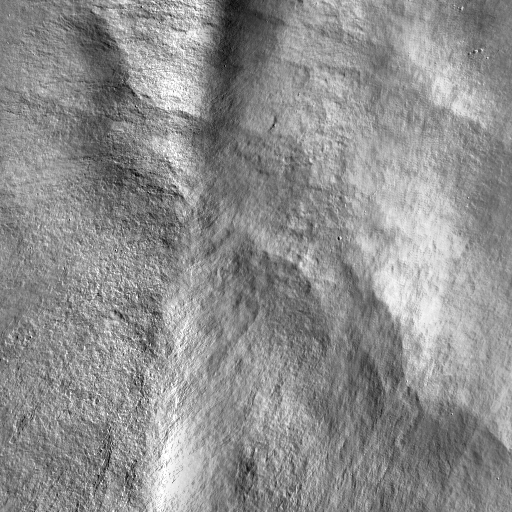
Crater classes present: Background, Other